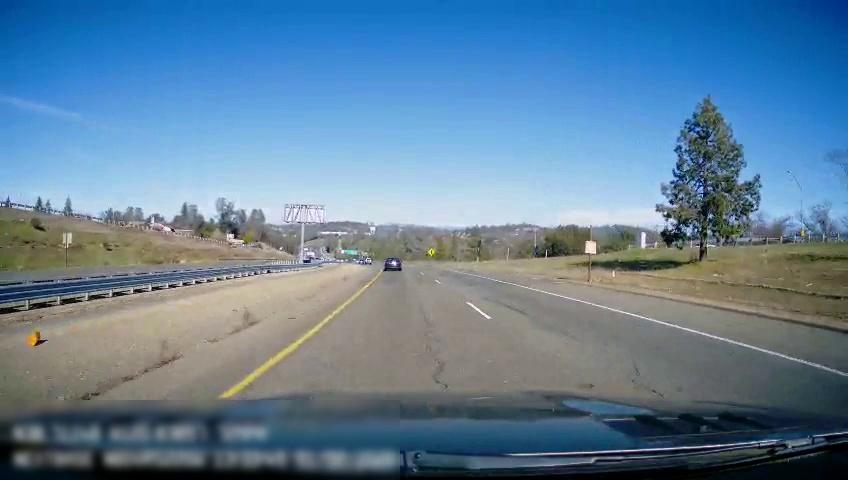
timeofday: Day
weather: Sunny
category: Drivable Space
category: Drivable Space
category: Vehicles | Car
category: Vehicles | SUV
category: Lanes | Current Lane
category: Lanes | Current Lane
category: Lanes | Alternate Lane
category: Lanes | Opposite Lane
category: Traffic | Signs
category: Traffic | Signs